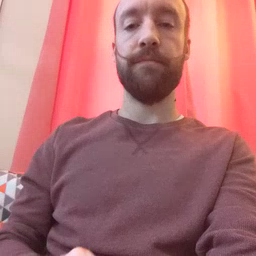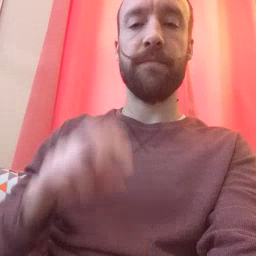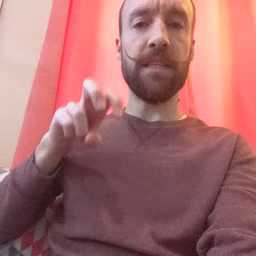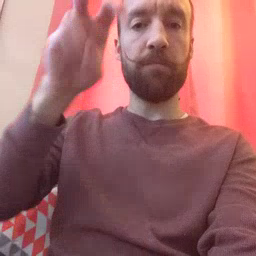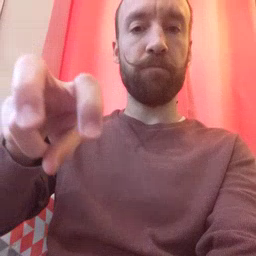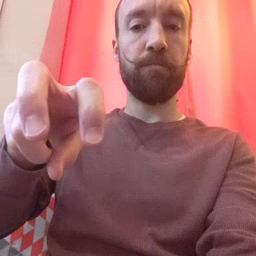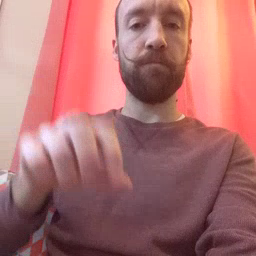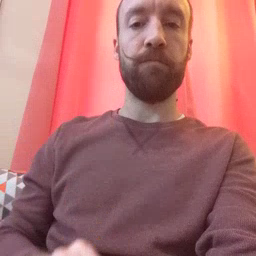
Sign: jump